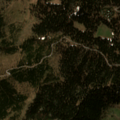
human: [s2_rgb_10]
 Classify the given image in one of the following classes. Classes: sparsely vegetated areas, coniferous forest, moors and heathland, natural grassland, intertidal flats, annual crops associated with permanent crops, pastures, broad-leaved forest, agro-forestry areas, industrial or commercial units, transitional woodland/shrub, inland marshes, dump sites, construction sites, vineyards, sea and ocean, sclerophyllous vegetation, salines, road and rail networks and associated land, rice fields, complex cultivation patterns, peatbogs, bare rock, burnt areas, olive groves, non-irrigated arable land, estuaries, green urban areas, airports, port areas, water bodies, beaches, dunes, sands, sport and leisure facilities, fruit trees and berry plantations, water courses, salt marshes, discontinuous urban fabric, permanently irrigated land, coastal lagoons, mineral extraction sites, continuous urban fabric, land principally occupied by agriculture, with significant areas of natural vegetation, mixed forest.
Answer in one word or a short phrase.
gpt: coniferous forest, natural grassland